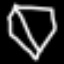
Label: diamond